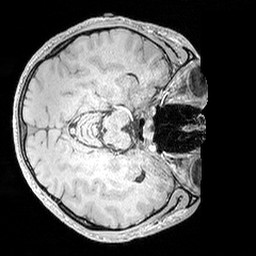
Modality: MP2RAGE
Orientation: axial
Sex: male
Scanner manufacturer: siemens
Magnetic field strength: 3 T
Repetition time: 5 s
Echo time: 0.00292 s